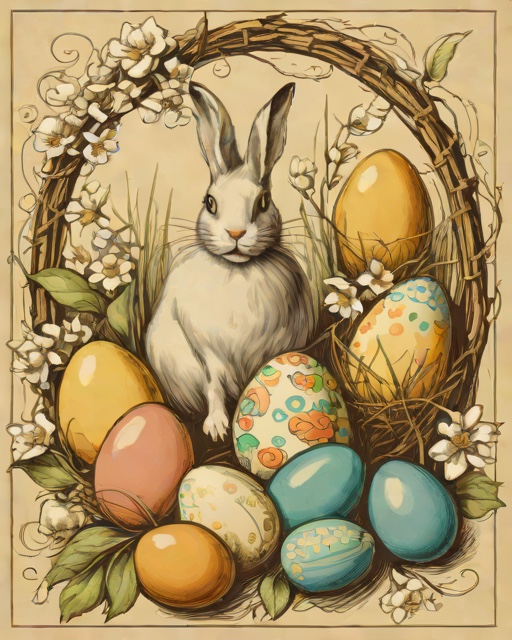
Category: Easter